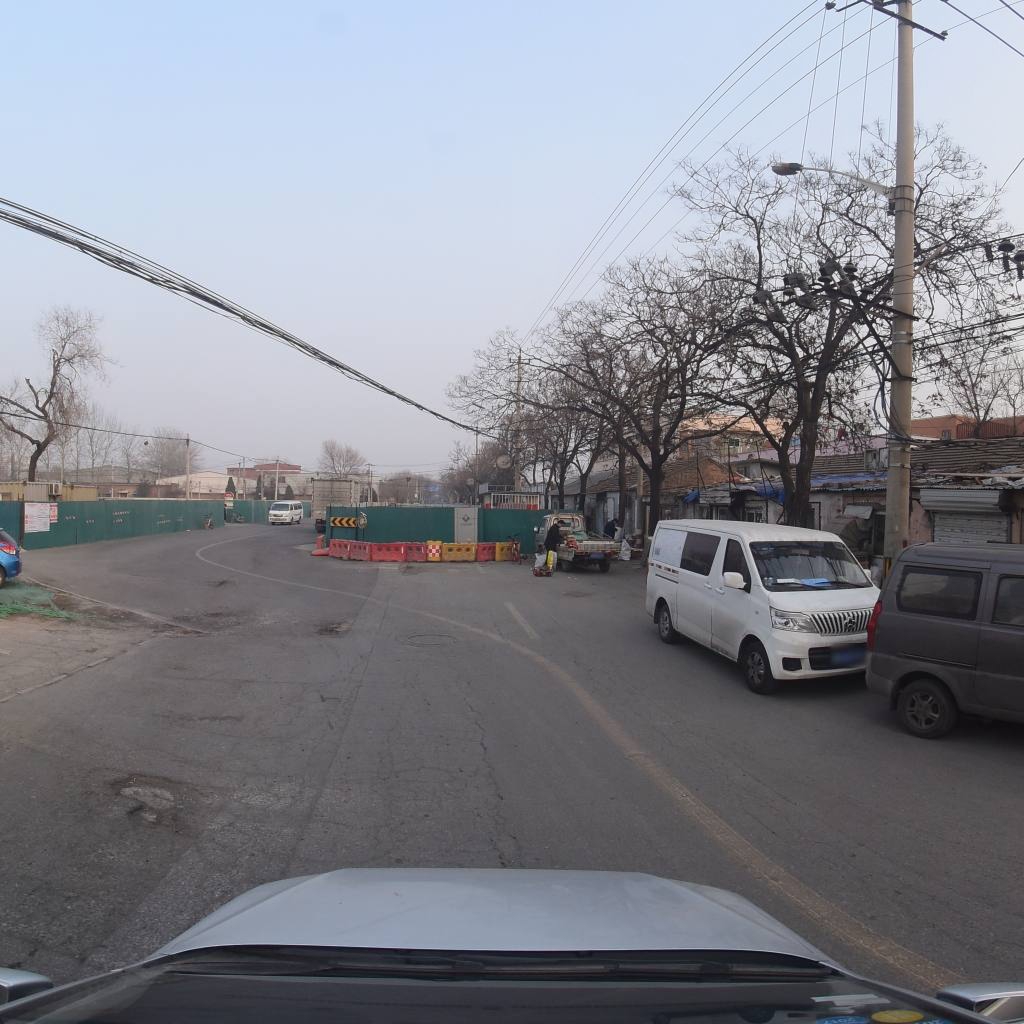
Region: Fengtai
Road damage annotations: pothole, manhole cover, alligator crack, alligator crack